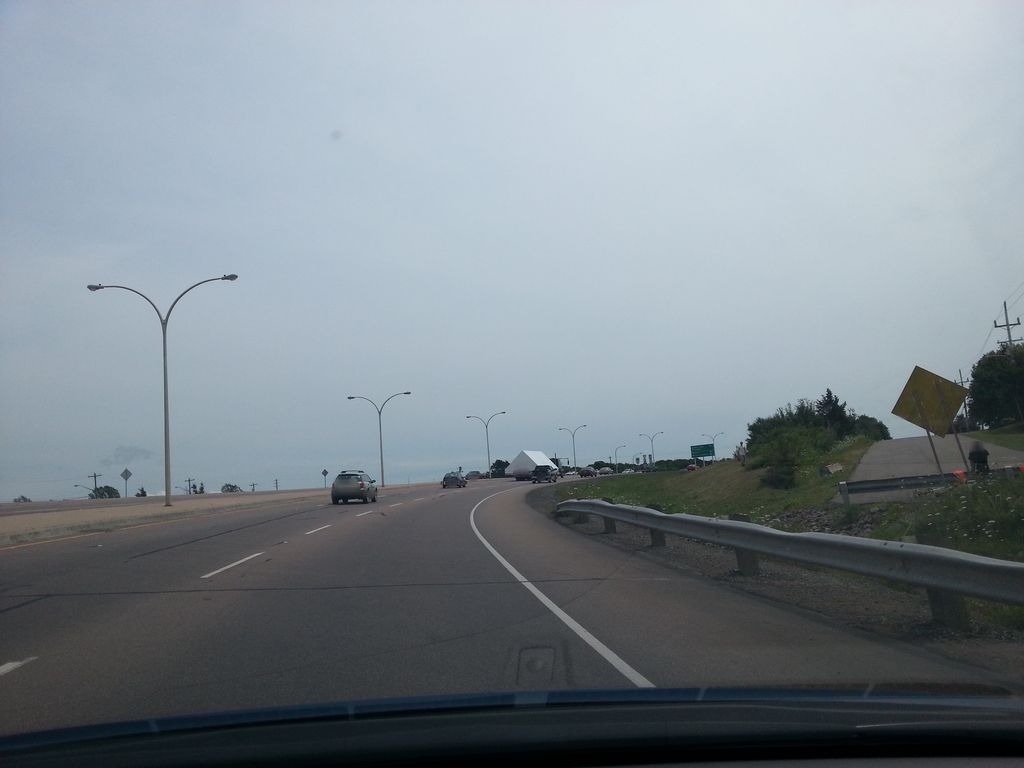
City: charlottetown